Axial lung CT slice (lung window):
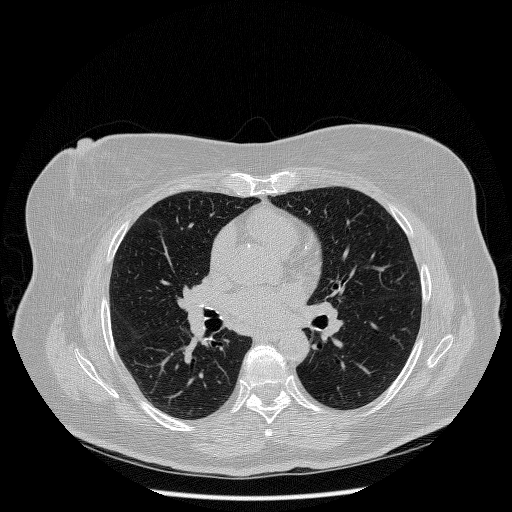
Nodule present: no